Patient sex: F
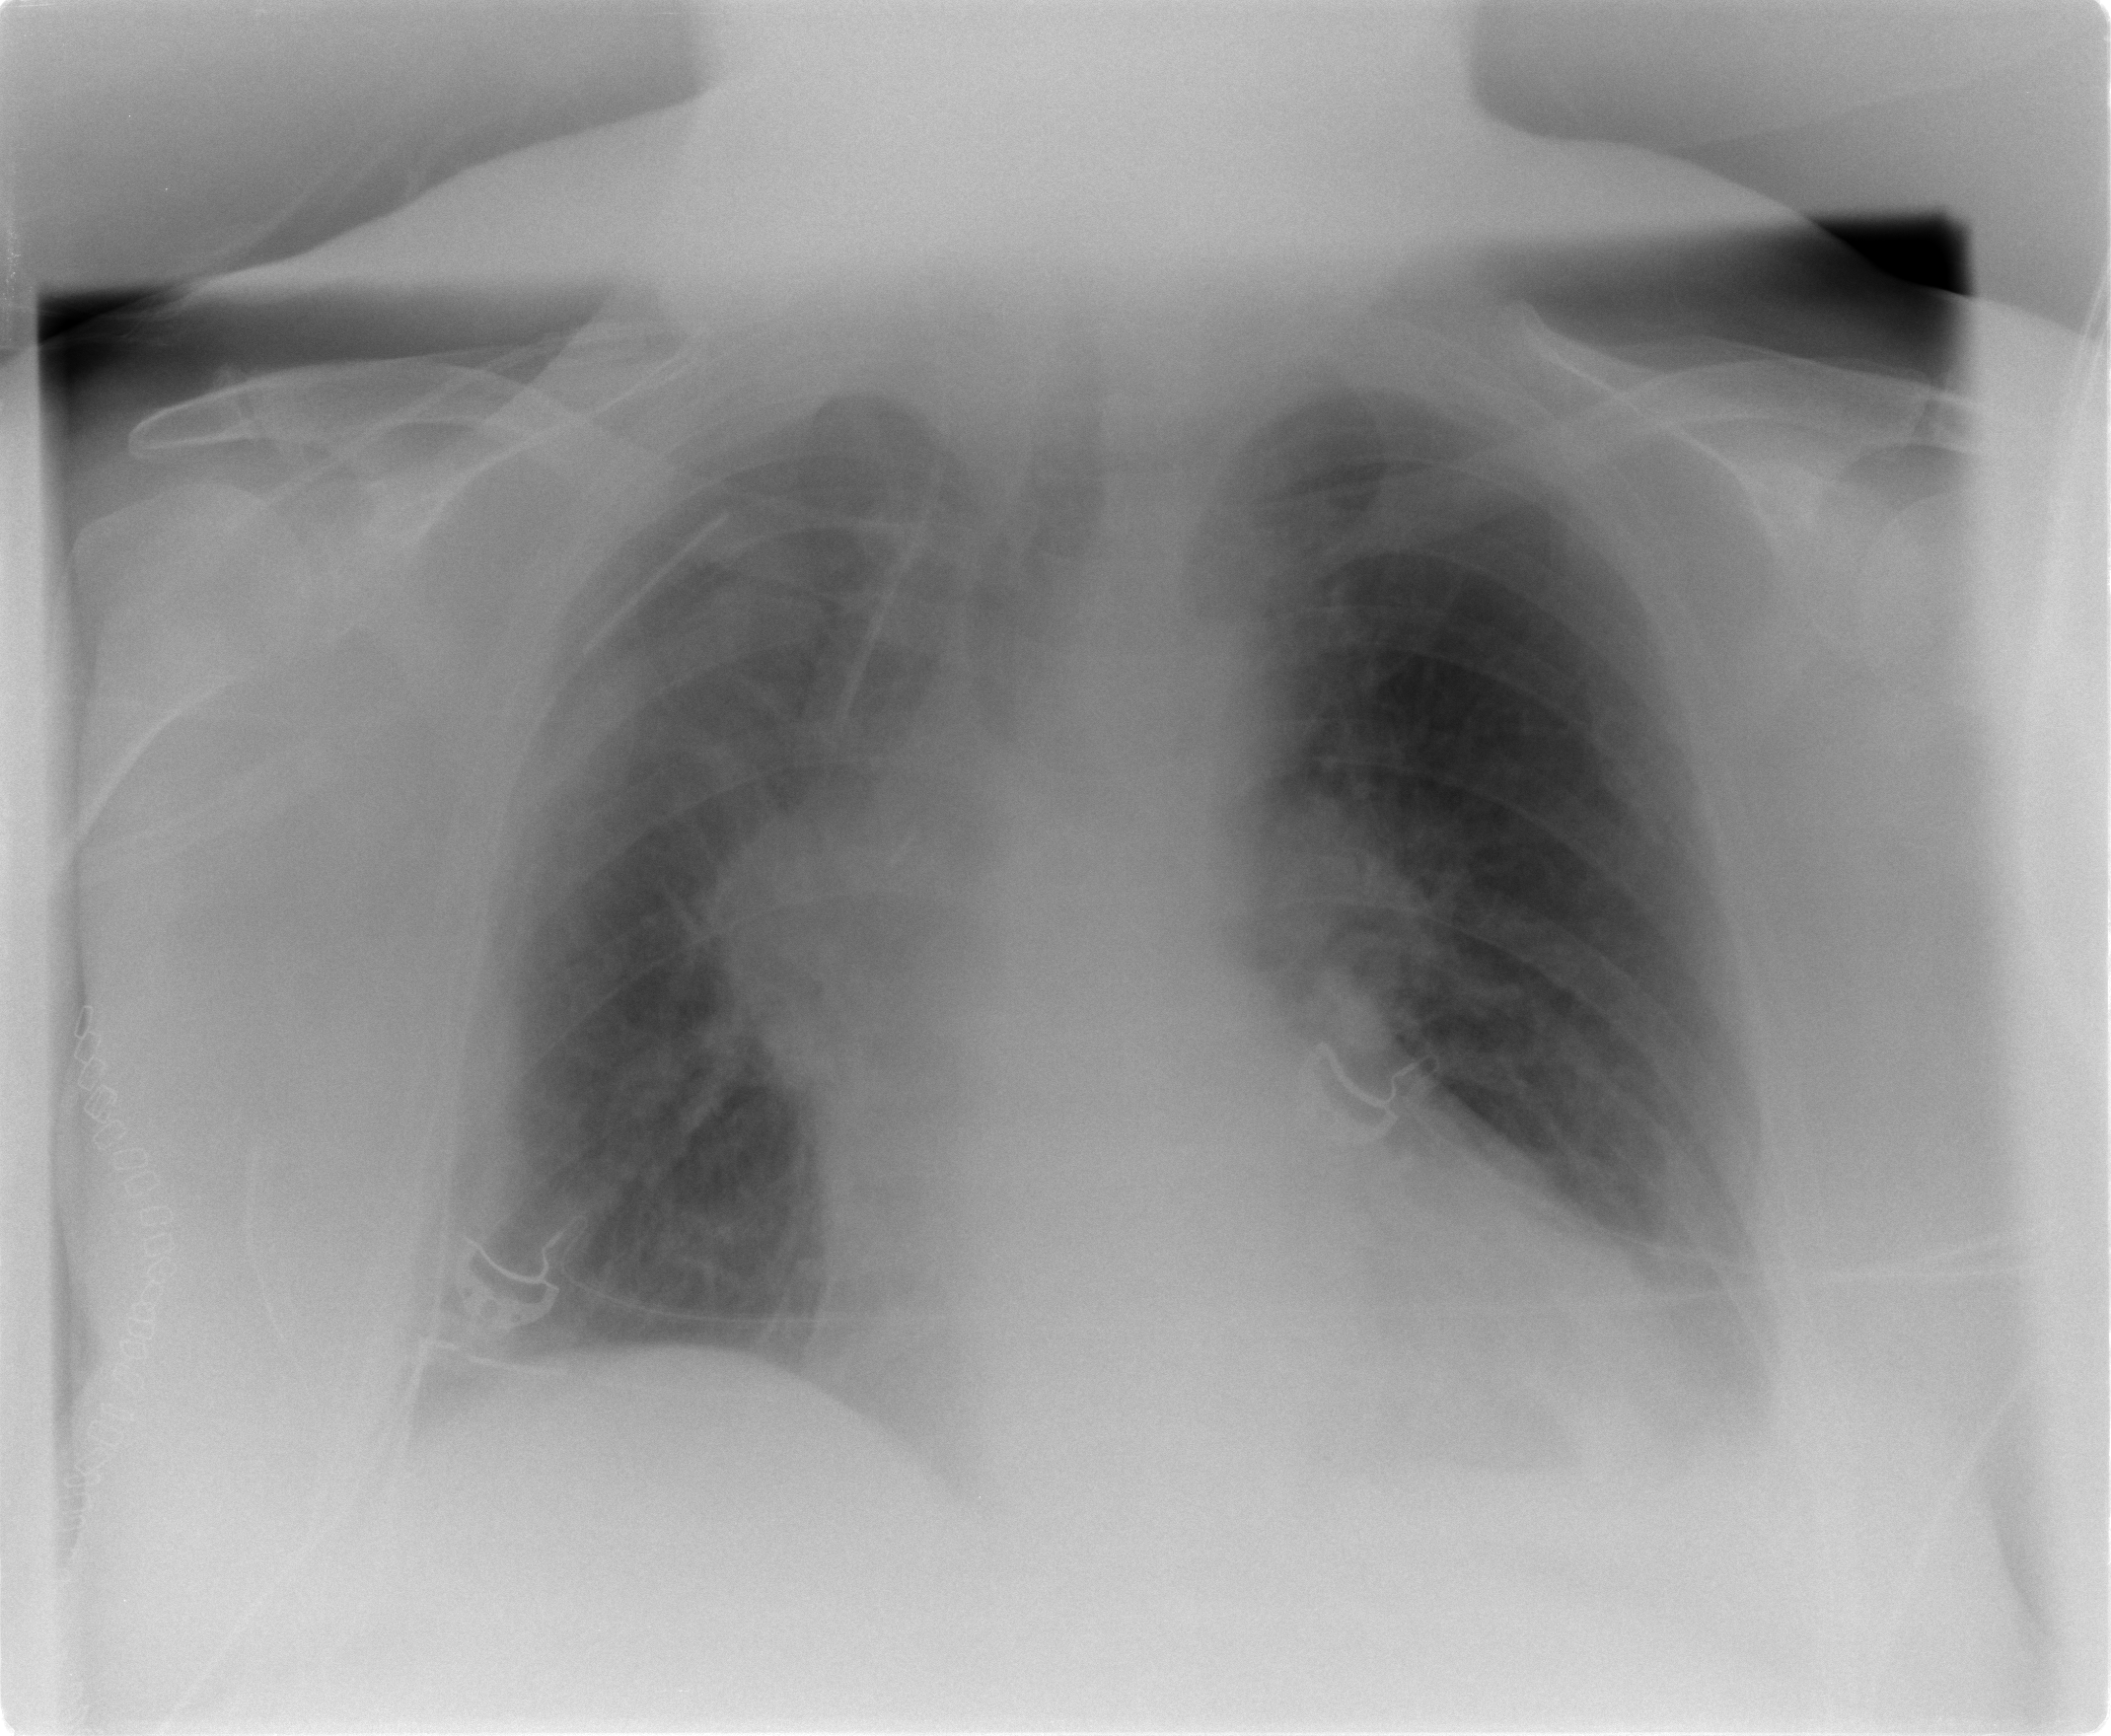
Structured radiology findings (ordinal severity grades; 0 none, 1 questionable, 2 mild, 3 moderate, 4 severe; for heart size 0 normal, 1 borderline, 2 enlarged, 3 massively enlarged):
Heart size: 1
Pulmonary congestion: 2
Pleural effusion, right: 1
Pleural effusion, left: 2
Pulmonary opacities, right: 0
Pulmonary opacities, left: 0
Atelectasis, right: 2
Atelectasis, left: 2